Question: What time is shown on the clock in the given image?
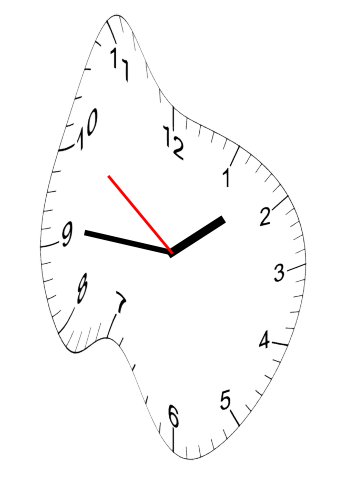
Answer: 01:45:51